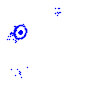
Particle: proton